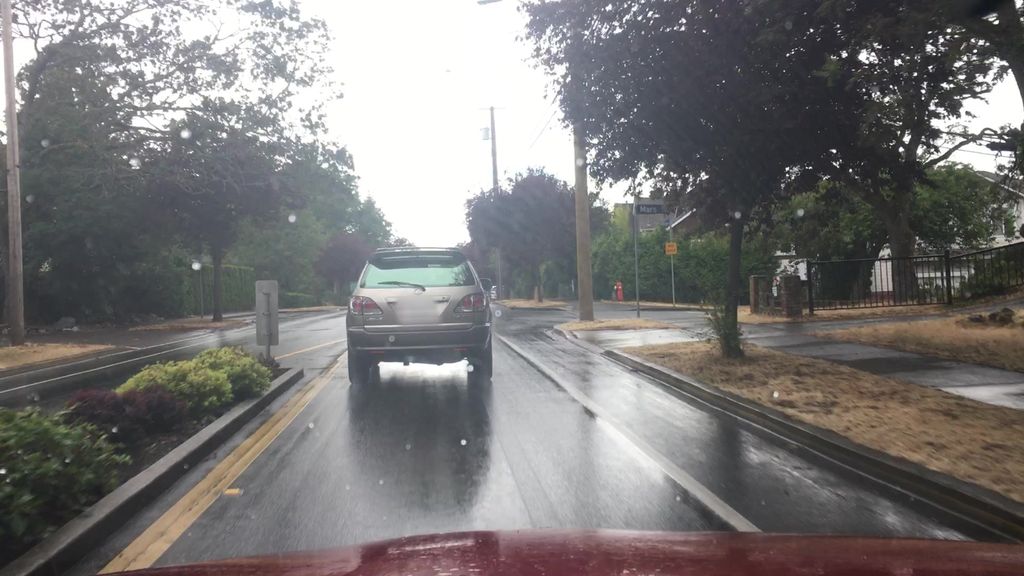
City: victoria